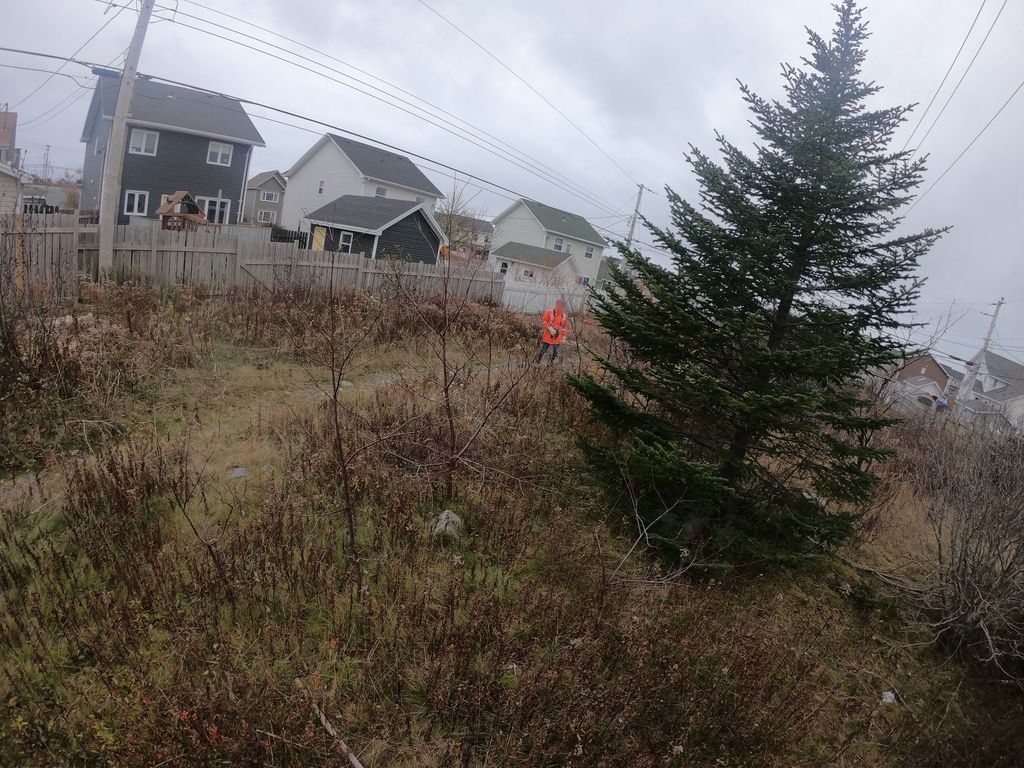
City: st_johns